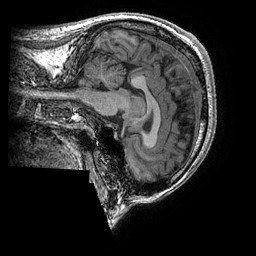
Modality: T1w
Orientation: sagittal
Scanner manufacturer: ge
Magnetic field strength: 3 T
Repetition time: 0.008184 s
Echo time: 0.003192 s